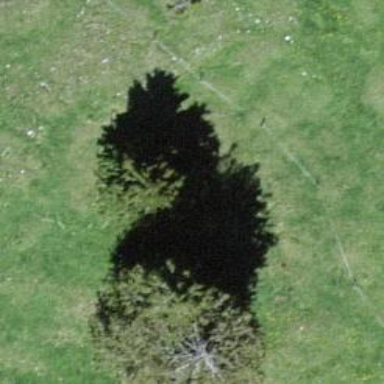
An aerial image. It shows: Needle-leaved tree in its natural environment.